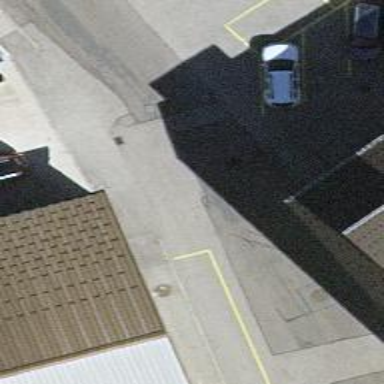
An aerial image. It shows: Alley classified as service road.